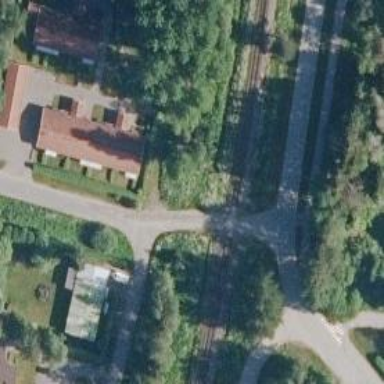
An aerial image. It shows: Level crossing with saltire markings.